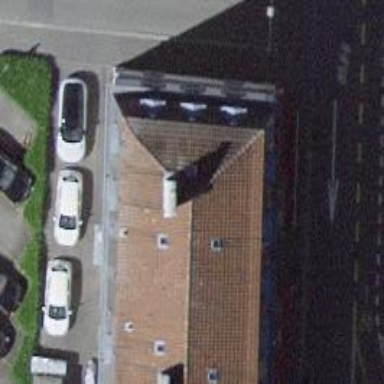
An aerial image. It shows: Fast food establishment.